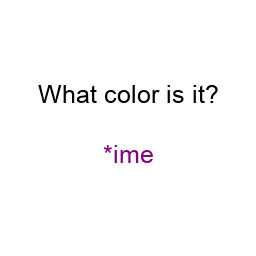
Color: purple
Color name shown: lime
Background color: white
Question text color: black